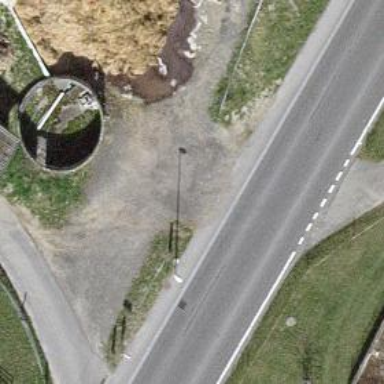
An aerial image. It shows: Tertiary road with asphalt surface.